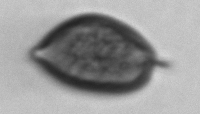
Label: Prorocentrum_micans